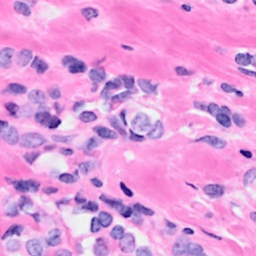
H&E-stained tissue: Breast